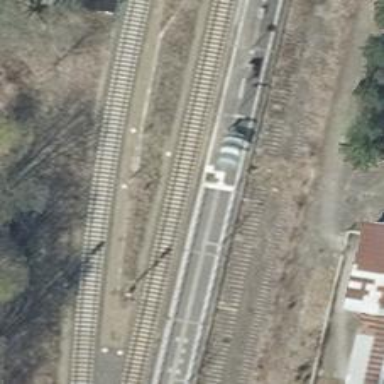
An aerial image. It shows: Railway signal.